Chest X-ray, PA view. Patient: 53 years old, sex F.
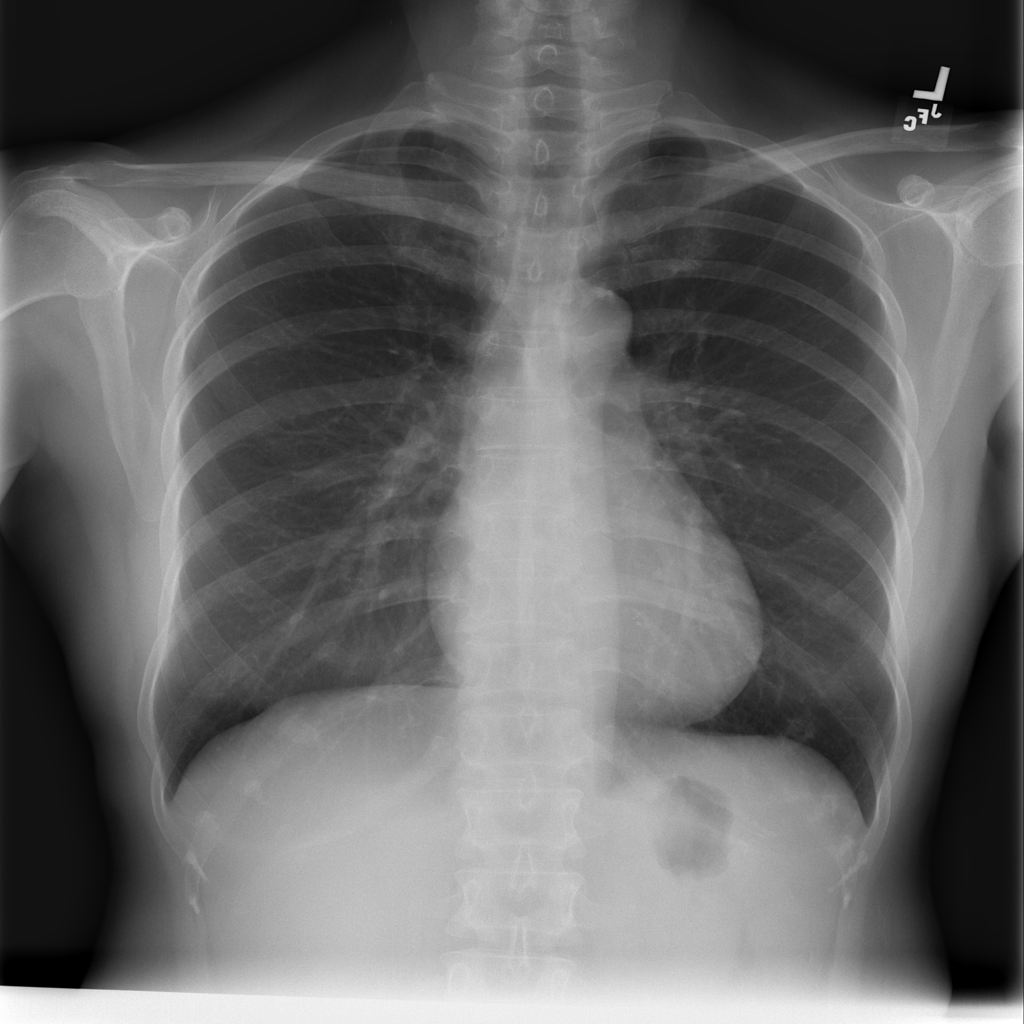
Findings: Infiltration